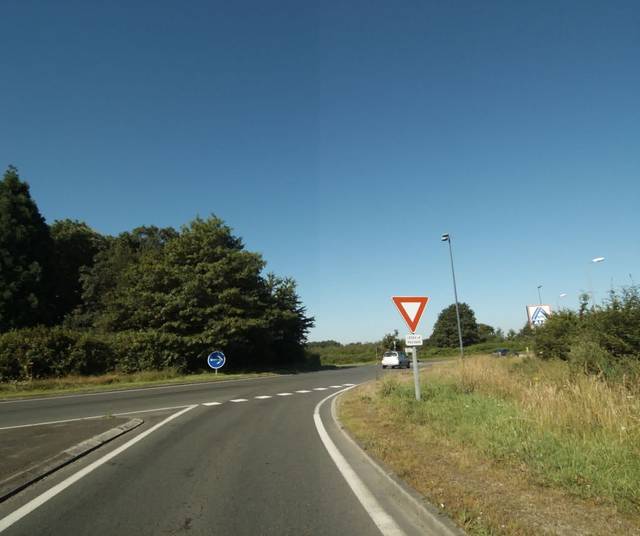
Region: France
Coordinates: 48.05, -0.7344